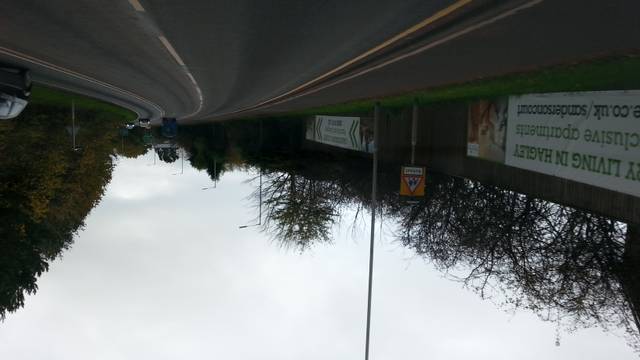
Region: United Kingdom
Coordinates: 52.421, -2.136